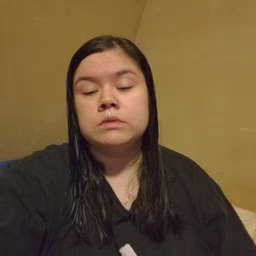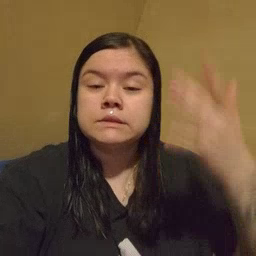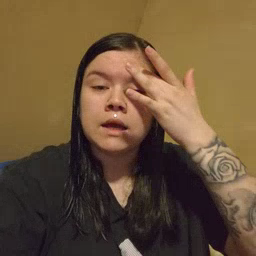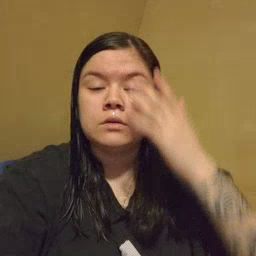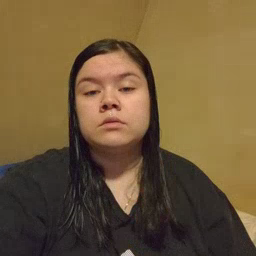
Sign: sick